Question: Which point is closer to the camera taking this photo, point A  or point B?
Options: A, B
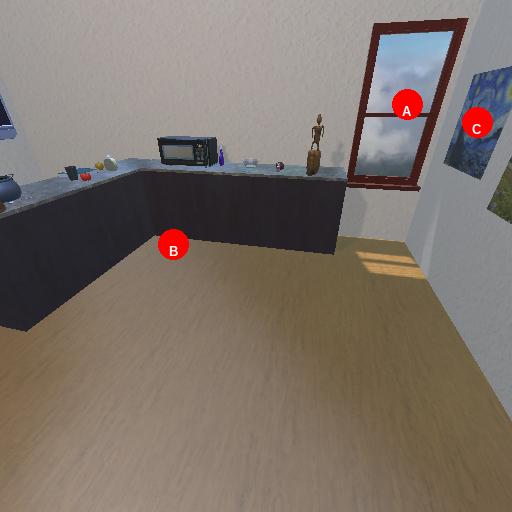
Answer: A